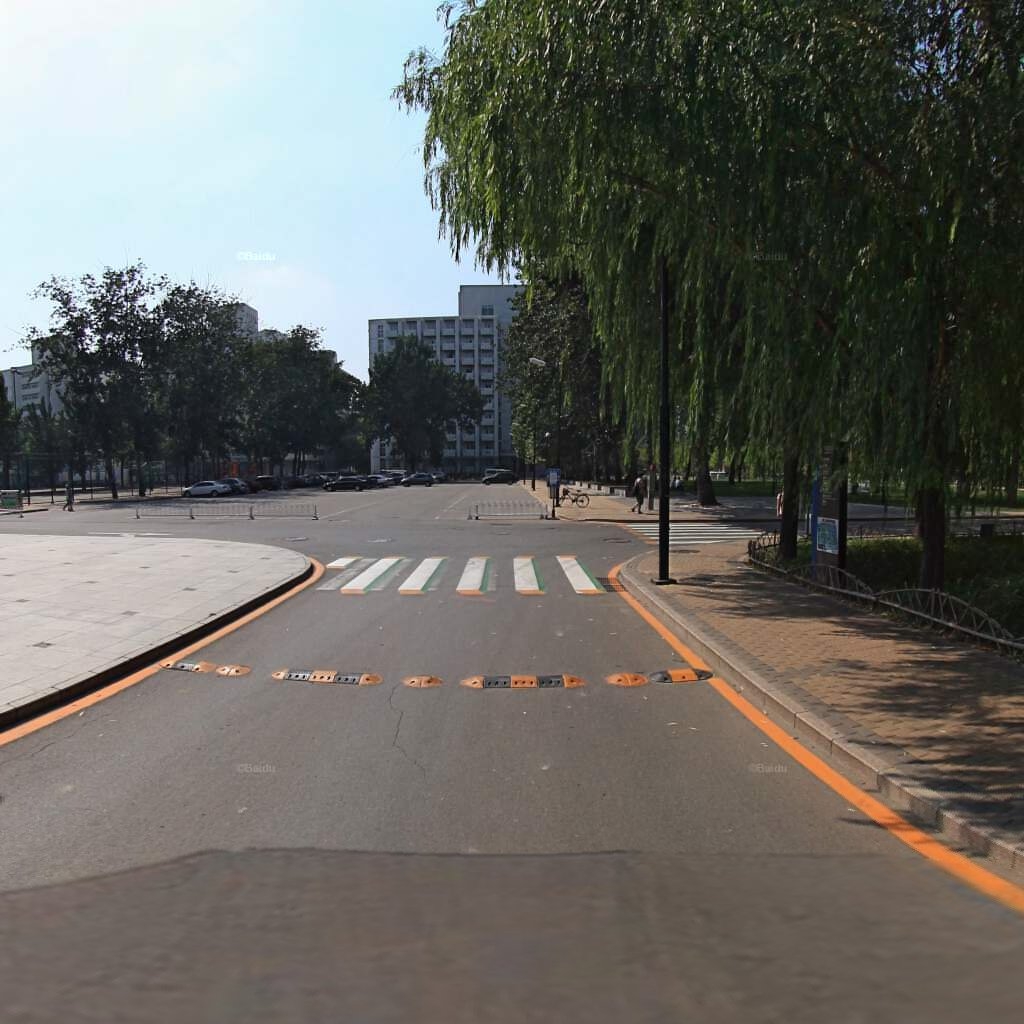
Region: Haidian
Road damage annotations: longitudinal crack, longitudinal crack